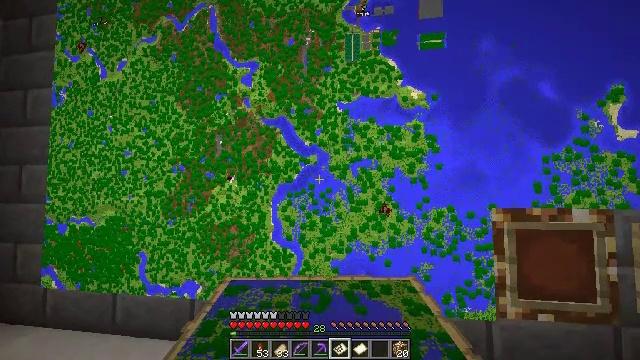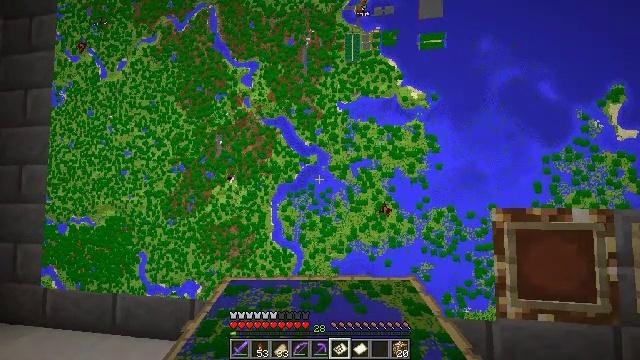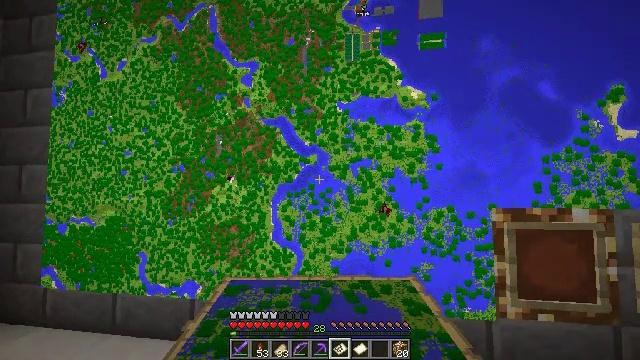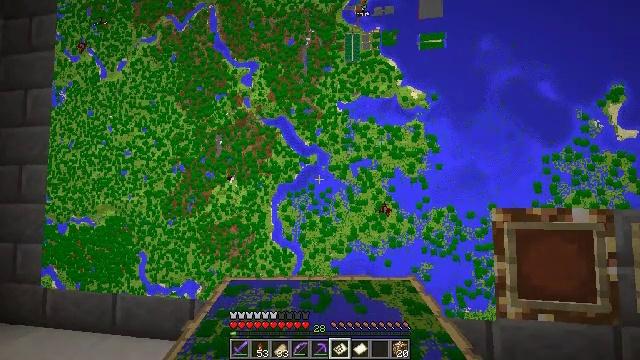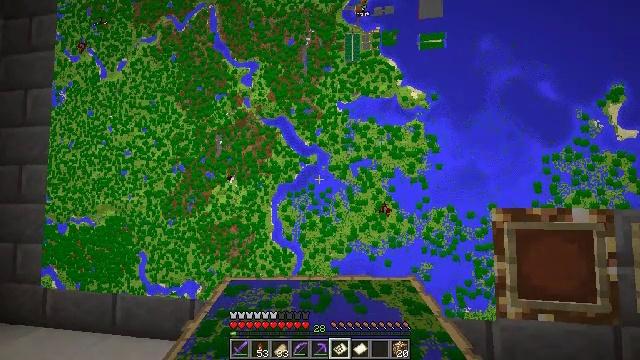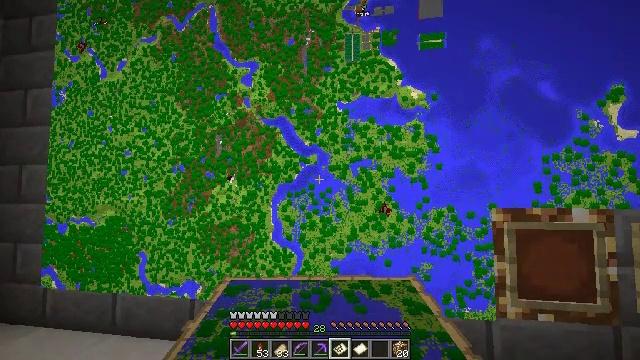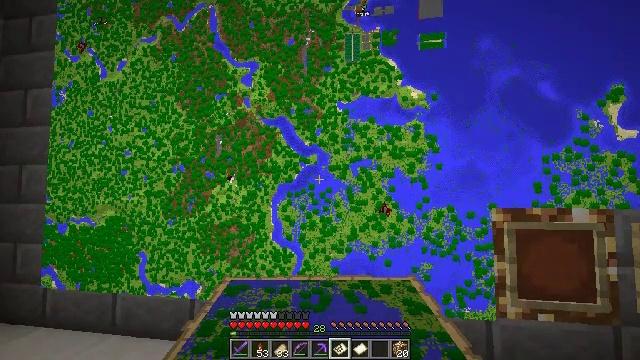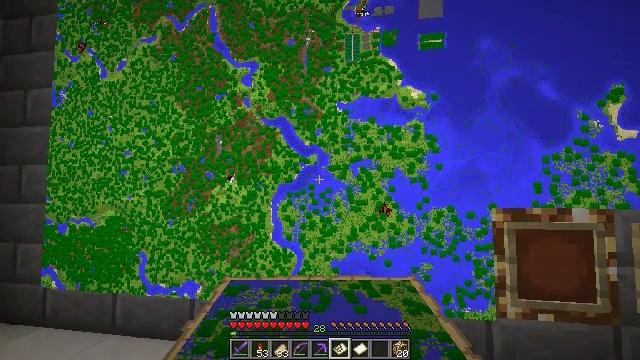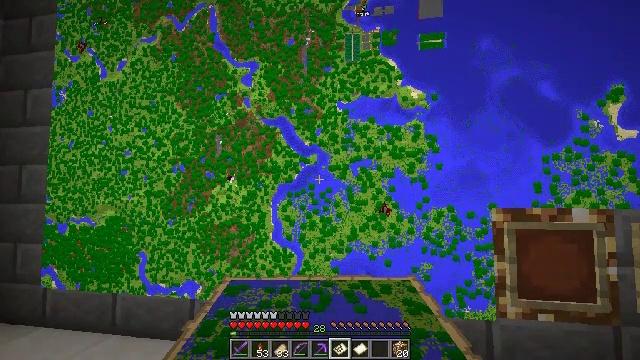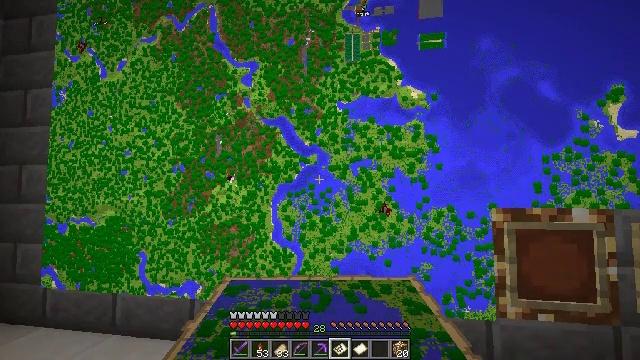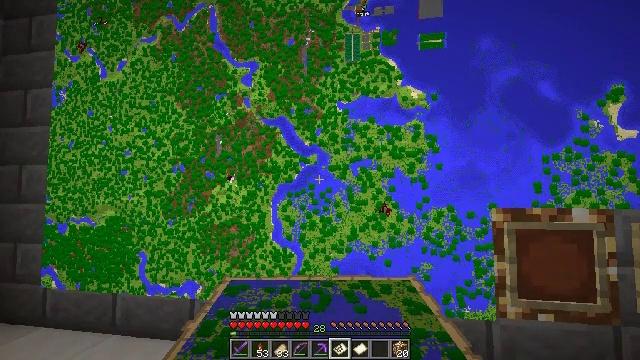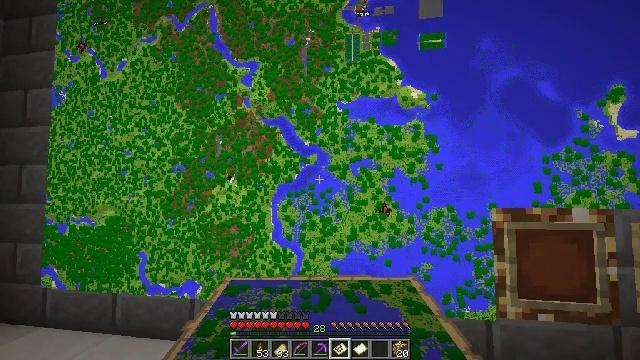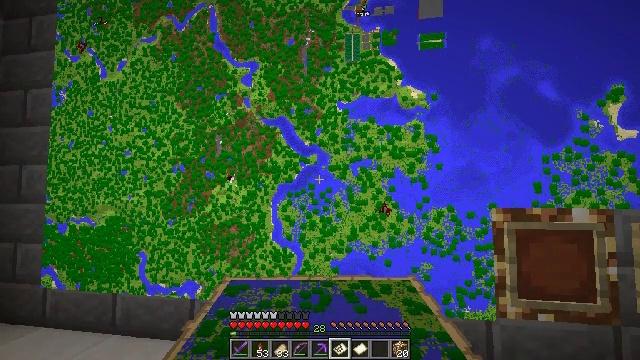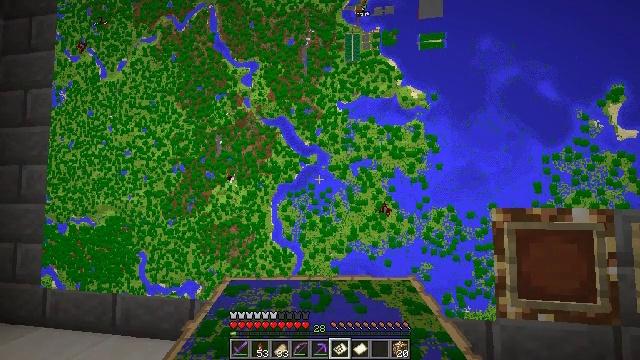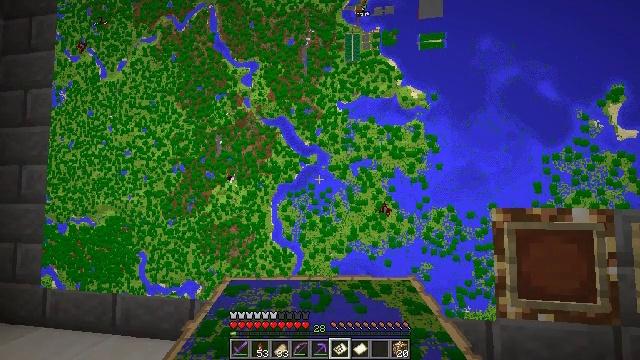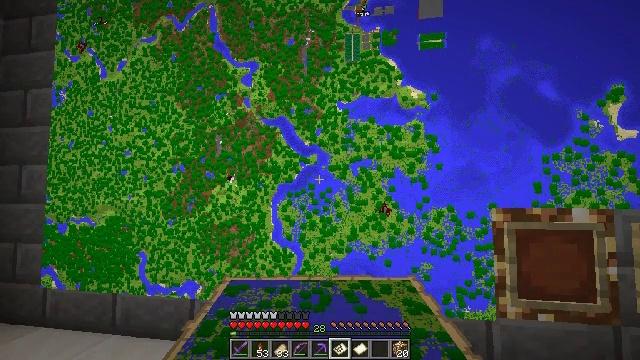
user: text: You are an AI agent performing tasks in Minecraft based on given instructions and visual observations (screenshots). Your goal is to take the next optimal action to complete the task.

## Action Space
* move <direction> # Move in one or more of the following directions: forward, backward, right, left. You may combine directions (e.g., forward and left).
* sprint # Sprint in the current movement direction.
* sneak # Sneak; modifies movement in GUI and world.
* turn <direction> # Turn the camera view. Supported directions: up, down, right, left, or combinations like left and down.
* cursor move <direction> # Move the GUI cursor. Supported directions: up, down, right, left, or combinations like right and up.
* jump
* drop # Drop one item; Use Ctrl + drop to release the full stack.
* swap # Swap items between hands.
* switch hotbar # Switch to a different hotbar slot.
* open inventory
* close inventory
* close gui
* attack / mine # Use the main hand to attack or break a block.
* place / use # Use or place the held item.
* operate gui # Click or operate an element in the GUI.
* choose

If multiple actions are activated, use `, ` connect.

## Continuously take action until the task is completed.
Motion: motion action
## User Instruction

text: Attack the stone bricks to gather materials.
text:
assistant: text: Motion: no_op
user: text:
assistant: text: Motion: no_op
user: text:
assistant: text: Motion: no_op
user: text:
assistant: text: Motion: no_op
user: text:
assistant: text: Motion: no_op
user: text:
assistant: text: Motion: no_op
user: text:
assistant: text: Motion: no_op
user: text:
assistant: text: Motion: no_op
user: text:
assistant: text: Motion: no_op
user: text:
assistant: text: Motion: no_op
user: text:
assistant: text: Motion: no_op
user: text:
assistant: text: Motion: no_op
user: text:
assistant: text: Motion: no_op
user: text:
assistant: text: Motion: no_op
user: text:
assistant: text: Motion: no_op
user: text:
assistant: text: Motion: no_op
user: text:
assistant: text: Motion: no_op
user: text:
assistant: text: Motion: no_op
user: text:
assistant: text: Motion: no_op
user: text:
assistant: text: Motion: no_op
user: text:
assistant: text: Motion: no_op
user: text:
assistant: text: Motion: no_op
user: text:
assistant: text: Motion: no_op
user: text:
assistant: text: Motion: no_op
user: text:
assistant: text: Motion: no_op
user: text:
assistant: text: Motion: no_op
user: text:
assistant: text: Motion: no_op
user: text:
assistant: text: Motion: no_op
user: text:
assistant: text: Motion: no_op
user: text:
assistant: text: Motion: no_op